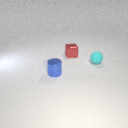
small cyan rubber sphere behind small blue metal cylinder